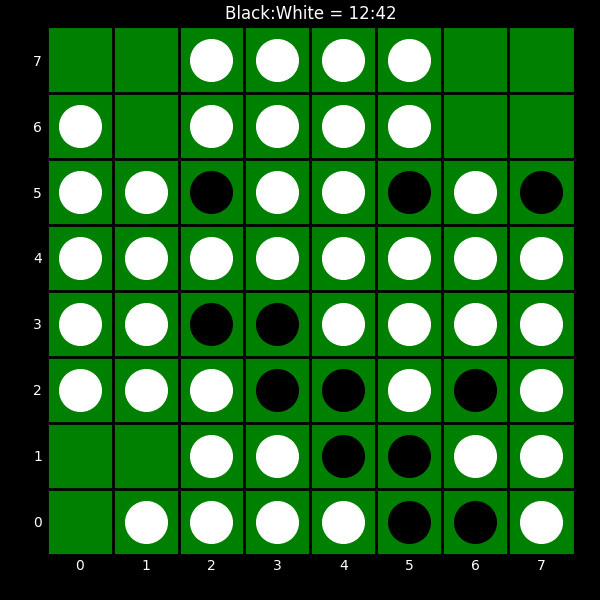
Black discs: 12
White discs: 42